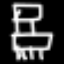
Label: chair